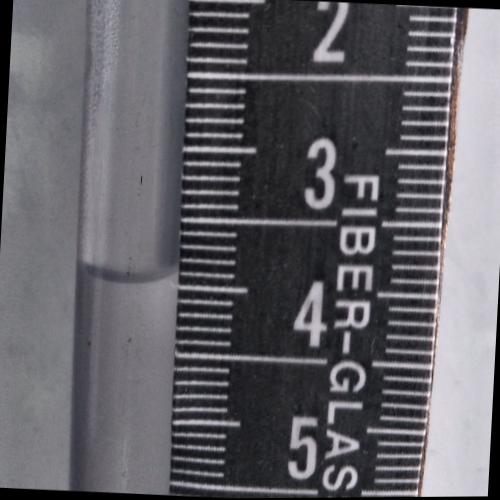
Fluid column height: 3.9 cm